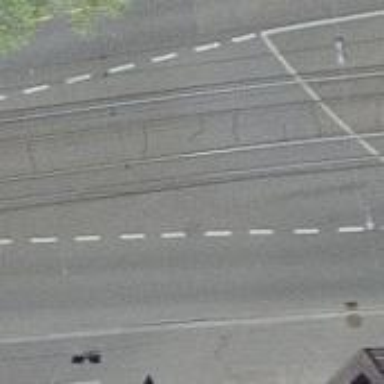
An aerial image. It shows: Tram level crossing on the railway.